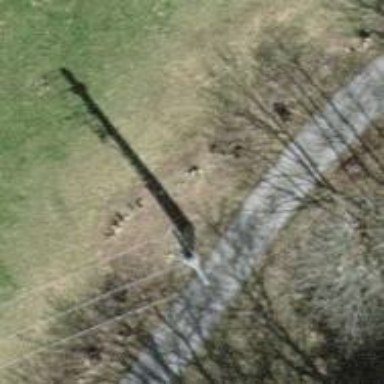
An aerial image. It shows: Power pole.